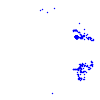
Particle: electron